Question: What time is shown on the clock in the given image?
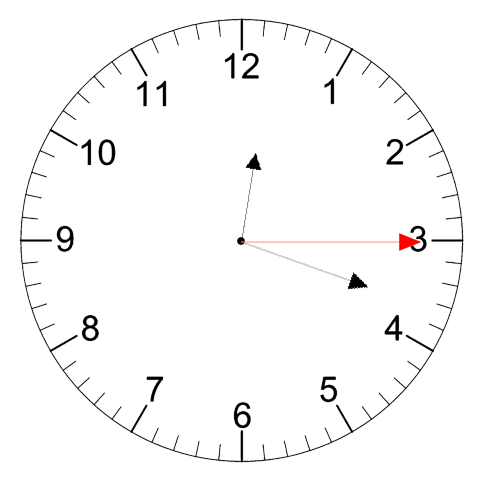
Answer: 12:18:15